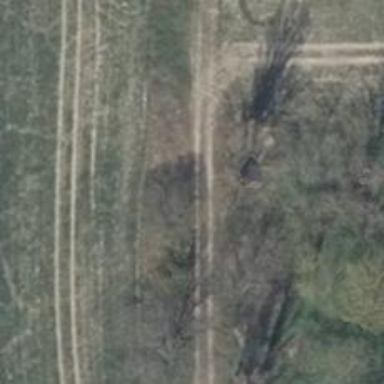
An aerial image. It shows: Forestry track with grade 4 track type suitable for forestry vehicles.